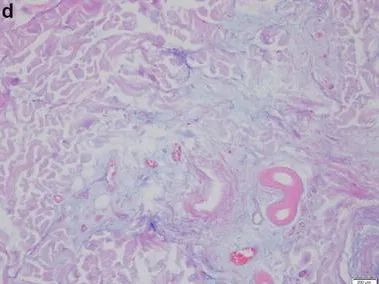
C; H&E staining revealing disruption of adipocytes (x400 magnification).
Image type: pathology (h&e)